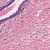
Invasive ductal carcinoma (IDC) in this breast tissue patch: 0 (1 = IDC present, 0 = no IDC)